Interaction volume radius: 5 \u00c5
Interaction volume height: 20 \u00c5
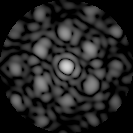
Disorder parameter: 0.5376